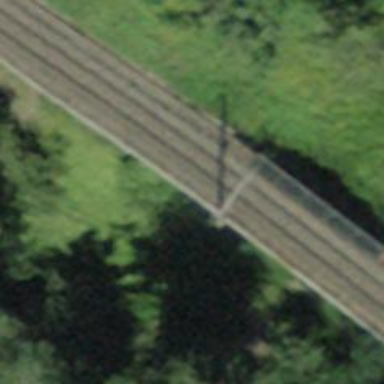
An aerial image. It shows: Narrow gauge railway bridge with electrified contact lines.